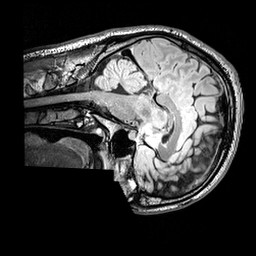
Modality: FLAIR
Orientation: sagittal
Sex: male
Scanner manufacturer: siemens
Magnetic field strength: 3 T
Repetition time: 5 s
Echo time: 0.395 s